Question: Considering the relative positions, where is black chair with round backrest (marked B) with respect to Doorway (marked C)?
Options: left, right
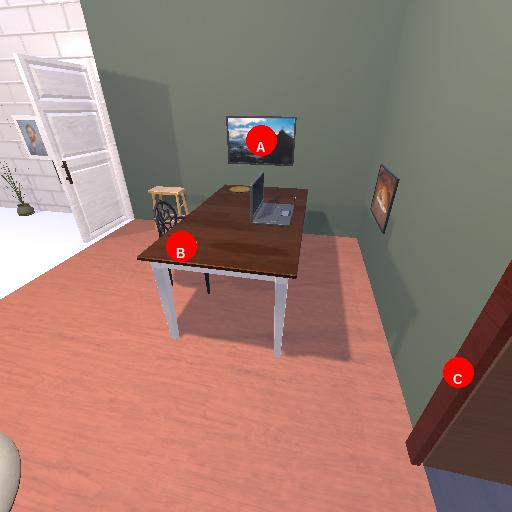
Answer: left